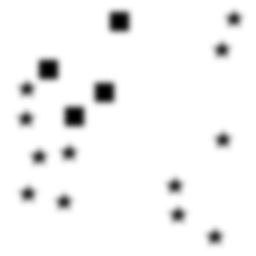
Squares: 4
Triangles: 0
Stars: 12
Total shapes: 16